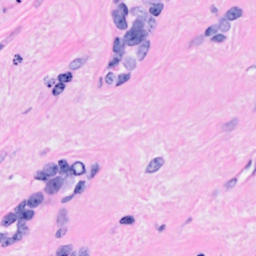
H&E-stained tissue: Breast